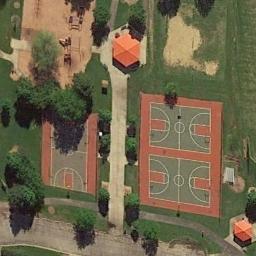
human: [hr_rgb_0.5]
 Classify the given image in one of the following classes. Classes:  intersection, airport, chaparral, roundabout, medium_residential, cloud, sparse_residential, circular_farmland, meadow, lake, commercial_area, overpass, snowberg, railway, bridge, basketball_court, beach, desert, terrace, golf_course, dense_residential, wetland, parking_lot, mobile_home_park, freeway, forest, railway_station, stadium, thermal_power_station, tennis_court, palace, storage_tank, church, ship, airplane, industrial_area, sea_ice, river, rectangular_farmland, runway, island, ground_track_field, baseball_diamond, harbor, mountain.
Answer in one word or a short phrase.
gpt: basketball_court